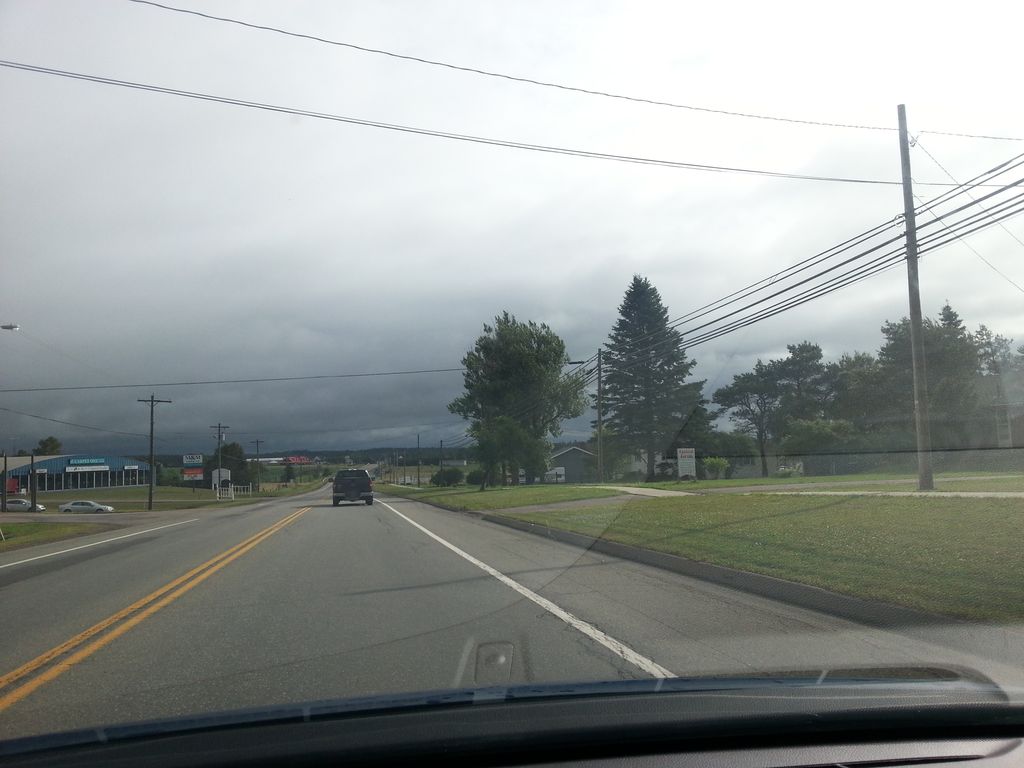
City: charlottetown